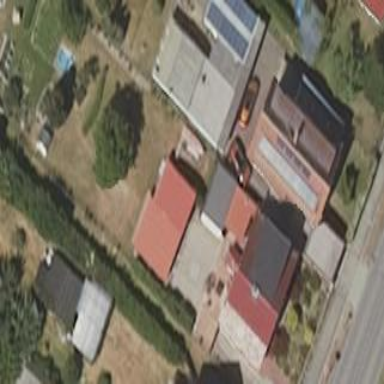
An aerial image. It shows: Shed with flat roof.